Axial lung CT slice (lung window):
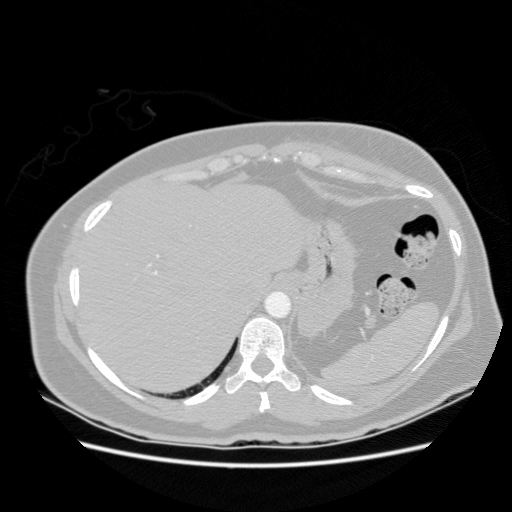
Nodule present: no